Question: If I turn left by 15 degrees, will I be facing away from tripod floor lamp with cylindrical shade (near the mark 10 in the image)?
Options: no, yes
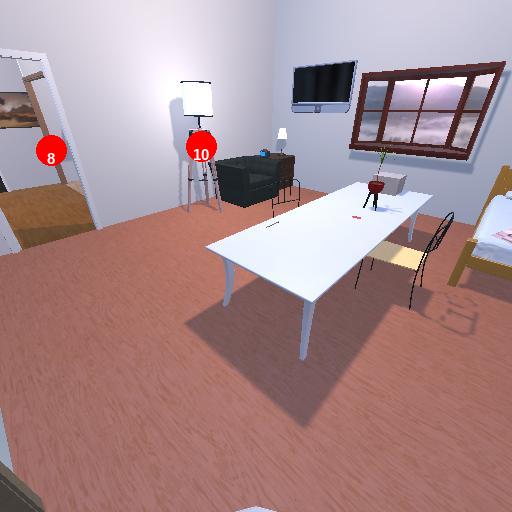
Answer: no